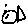
Label: fish